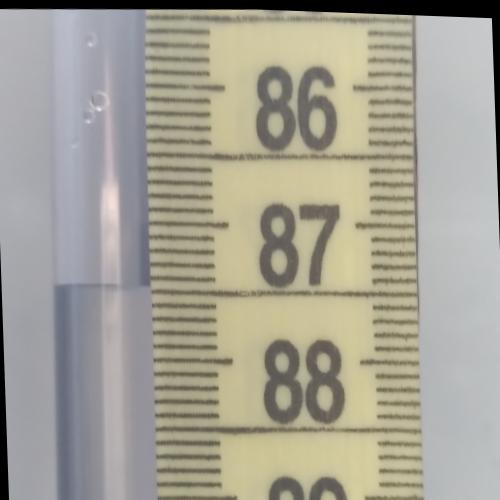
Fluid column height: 87.5 cm